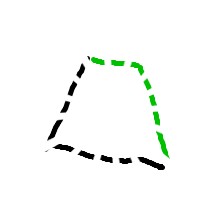
Shape: trapezoid